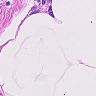
Metastatic tissue present: no